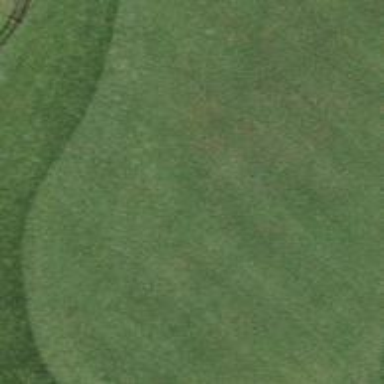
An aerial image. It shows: Golf hole.